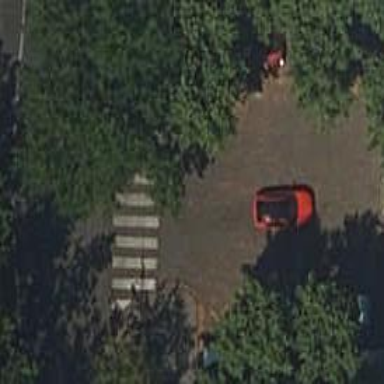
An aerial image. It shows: Parking area with surface.